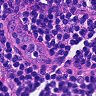
Metastatic tissue present: no